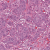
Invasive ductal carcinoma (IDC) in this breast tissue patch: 1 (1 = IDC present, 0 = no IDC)